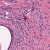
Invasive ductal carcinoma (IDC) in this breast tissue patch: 1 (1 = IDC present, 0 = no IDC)